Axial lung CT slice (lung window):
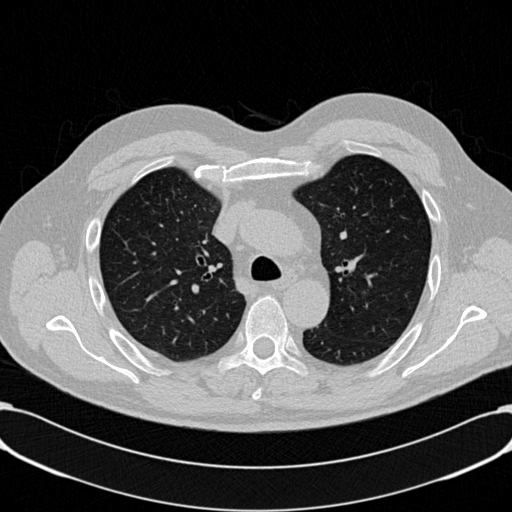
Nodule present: no